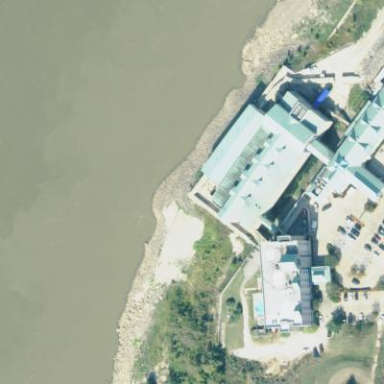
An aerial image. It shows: Building that serves as casino.